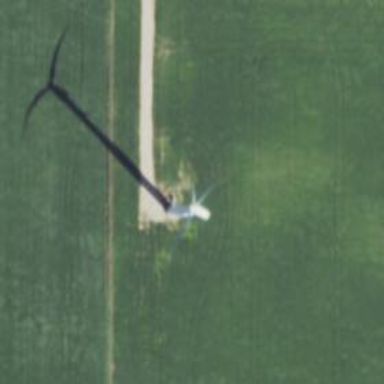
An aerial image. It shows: Wind generator powered by wind turbine.